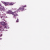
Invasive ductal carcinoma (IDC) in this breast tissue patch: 0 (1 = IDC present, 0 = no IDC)